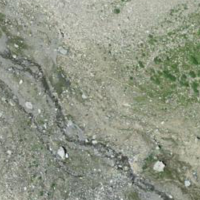
EUNIS habitat code: 48
Species observed at this site:
Achillea nana